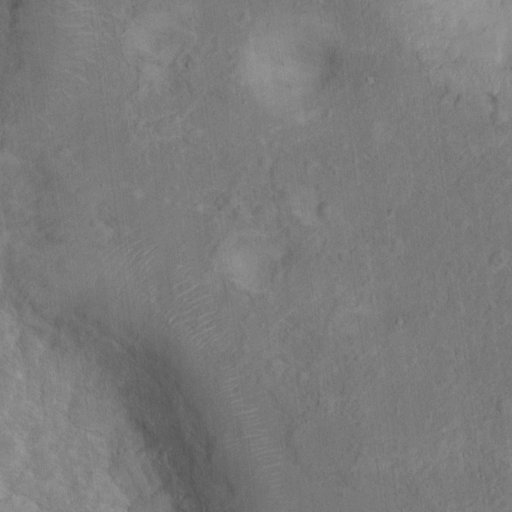
Classes present: Background, Cone